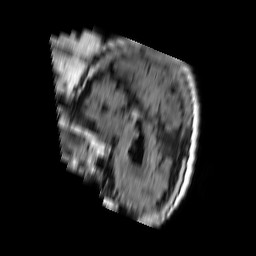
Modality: FLAIR
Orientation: sagittal
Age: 62
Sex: female
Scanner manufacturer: philips
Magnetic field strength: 1.5 T
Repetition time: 11 s
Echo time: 0.14 s